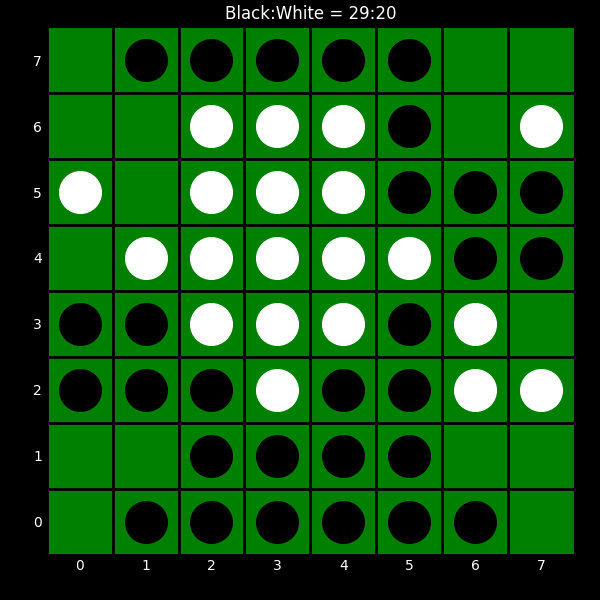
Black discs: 29
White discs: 20